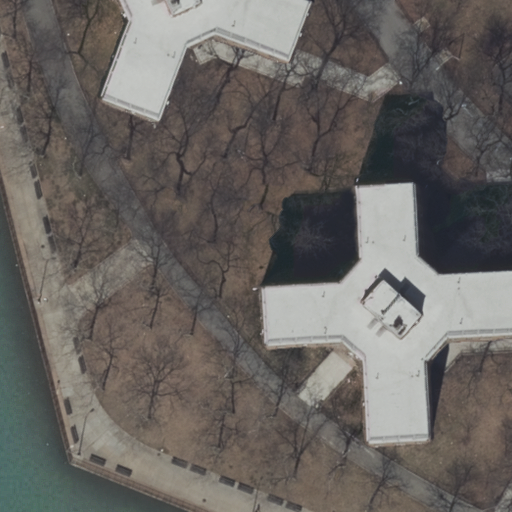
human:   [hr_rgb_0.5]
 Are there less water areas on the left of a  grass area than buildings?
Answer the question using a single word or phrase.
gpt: yes

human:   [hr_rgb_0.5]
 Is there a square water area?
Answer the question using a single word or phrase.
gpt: no

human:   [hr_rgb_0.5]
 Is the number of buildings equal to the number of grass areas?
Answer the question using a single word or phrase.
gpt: yes

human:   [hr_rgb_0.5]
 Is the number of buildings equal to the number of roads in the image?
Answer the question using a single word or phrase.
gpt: no

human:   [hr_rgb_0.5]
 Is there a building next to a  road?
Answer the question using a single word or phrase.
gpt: yes

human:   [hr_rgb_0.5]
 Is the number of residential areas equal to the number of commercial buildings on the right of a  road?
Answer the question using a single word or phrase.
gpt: no

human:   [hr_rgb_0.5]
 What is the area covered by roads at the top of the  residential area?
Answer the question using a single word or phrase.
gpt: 0m2

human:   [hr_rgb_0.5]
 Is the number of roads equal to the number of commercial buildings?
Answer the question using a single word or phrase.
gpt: no

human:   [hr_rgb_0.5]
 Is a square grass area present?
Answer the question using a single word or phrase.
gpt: no

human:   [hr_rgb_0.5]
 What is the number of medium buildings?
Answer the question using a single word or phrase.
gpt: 1

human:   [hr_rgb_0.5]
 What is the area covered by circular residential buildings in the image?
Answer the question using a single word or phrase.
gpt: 0m2

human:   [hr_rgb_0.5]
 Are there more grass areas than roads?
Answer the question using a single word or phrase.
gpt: no

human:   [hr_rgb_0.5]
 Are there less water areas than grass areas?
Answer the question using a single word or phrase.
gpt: yes

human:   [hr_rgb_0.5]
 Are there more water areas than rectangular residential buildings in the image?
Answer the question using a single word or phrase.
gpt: no

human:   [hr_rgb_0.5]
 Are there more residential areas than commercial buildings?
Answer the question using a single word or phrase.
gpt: yes

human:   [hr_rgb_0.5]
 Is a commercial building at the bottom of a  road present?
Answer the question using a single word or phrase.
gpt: no

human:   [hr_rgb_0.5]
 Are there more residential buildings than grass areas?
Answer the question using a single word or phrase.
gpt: no

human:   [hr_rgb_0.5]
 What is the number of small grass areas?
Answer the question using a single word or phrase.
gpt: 0

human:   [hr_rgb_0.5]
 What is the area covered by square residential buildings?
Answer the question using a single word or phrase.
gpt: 0m2

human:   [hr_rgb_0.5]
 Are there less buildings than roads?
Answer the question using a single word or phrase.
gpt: yes

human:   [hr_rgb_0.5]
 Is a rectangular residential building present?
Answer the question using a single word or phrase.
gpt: yes

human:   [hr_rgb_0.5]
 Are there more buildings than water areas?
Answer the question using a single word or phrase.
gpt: yes

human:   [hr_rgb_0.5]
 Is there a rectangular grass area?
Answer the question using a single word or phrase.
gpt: yes

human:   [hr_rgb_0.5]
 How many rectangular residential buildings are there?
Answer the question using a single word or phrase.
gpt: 1

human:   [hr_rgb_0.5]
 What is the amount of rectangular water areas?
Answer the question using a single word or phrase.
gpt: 1

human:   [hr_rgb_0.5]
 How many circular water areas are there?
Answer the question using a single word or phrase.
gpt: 0

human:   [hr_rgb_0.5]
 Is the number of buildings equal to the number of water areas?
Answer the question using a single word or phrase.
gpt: no

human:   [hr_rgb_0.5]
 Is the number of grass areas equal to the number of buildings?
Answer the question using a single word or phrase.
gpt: yes

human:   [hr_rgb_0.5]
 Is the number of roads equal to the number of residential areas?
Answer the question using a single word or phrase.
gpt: no

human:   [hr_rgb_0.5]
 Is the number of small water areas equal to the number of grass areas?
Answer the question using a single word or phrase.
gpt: no

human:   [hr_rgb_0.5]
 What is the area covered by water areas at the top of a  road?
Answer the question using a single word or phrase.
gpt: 0m2

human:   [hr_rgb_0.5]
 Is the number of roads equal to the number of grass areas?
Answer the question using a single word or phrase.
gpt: no

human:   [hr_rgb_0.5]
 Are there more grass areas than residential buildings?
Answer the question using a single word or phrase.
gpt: no

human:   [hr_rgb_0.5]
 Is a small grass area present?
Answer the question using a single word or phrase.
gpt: no

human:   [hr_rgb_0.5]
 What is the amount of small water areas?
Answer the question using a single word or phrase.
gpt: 0

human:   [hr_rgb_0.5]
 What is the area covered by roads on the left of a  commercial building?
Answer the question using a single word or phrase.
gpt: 0m2

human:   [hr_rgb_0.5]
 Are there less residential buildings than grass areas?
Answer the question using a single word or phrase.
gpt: no